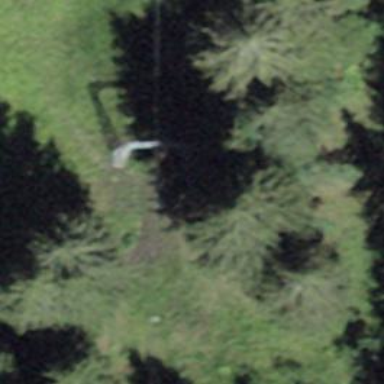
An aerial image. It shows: Pylon used for aerialway.